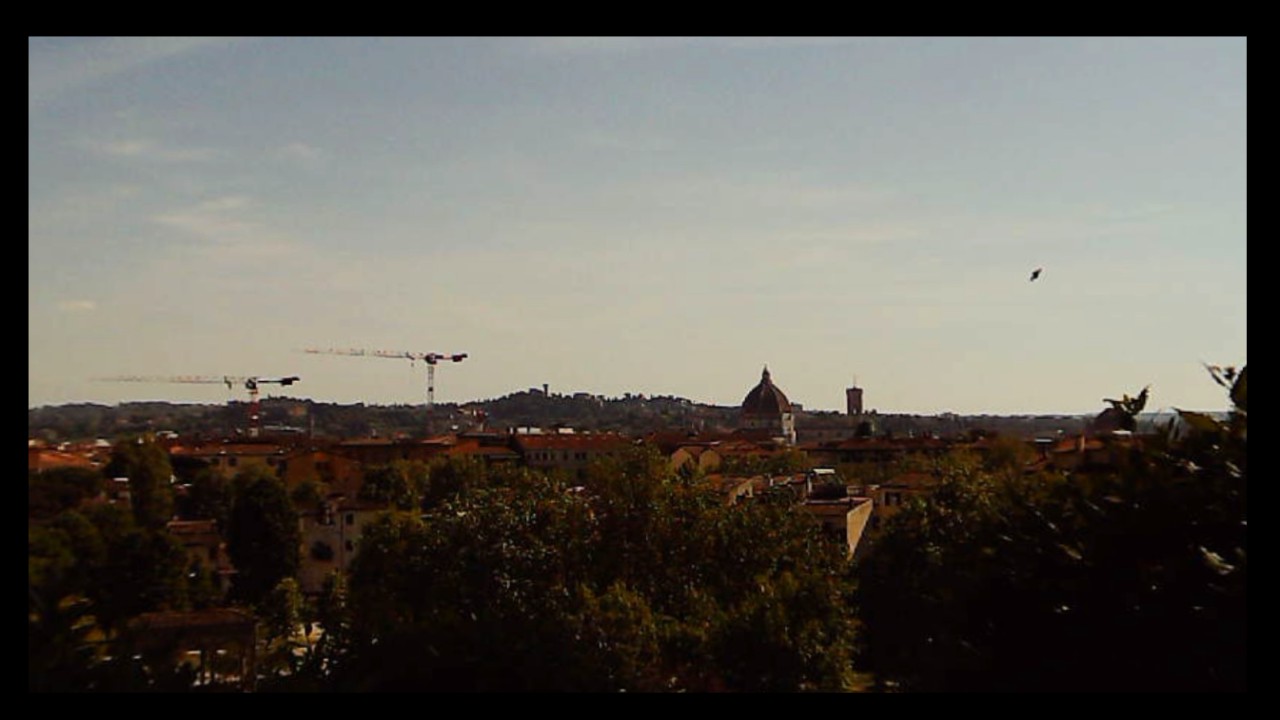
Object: DarwinFPV cineape20